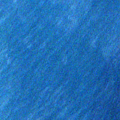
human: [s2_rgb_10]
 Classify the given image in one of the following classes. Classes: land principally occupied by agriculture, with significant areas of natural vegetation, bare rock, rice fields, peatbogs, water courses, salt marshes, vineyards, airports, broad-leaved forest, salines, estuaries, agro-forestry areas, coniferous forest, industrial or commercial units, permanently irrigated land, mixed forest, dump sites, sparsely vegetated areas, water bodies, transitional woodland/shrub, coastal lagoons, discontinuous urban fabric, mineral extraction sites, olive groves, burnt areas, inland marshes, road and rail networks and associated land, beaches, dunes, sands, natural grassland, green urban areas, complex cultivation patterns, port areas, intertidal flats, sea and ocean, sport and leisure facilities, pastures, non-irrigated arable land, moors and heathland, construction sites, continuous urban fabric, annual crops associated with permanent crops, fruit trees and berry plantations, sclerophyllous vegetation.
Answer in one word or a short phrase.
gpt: sea and ocean